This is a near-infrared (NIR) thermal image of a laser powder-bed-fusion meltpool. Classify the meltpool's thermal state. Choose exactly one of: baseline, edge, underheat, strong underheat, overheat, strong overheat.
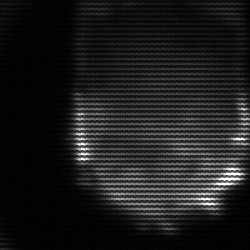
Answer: strong underheat